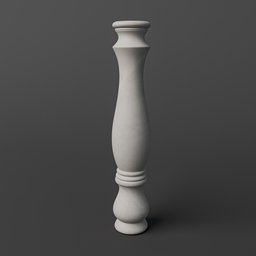
Label: architecture